You are looking at raw rotor-rig vibration samples arranged as a grayscale image. Determine the machine's mechanical condition. Answer with exactly one of: normal, misalignment, unbalance, looseness.
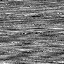
Answer: unbalance